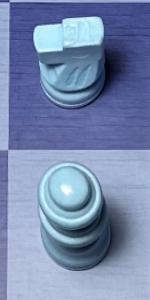
Label: Queen_White